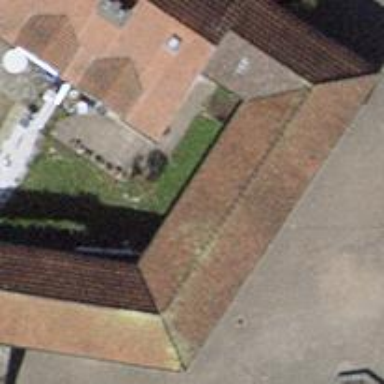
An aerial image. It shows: View of roof of building.